Question: I've imported the results of a broken link search in to Excel and I now need to sort the results based on the error code. I can't get my head around how to do this because the error code is in the row below the URL and not in a column next to it. Also, some URLs take up more than one row.
Here is a screenshot of part of the spreadsheet:

How would I go about grouping all results with error 404 together?
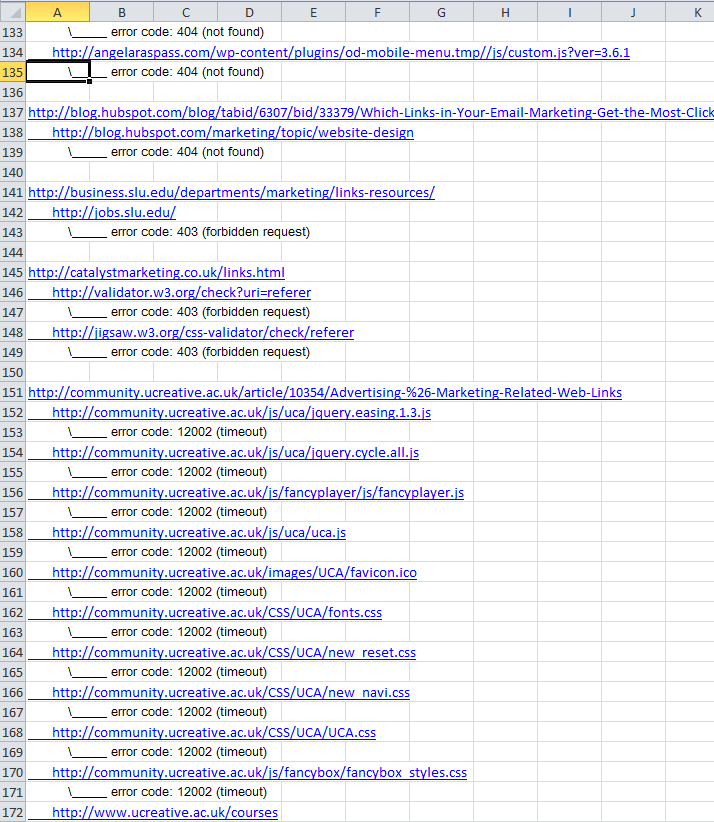
Answer: Insert a column to the left of A and fill in with a sequence of numbers (1, 2, 3, ...). Now sort by column B. Select all the error code entries and drag them to column c (or some other empty column). Resort the sheet by the sequence of numbers in column A. Now with everything ordered and the error codes is a separate column (C), you can right-click on C1, and select shift cells up. Column A can be deleted, and you can sort by the URL's (although it looks like you clean up the text a bit).